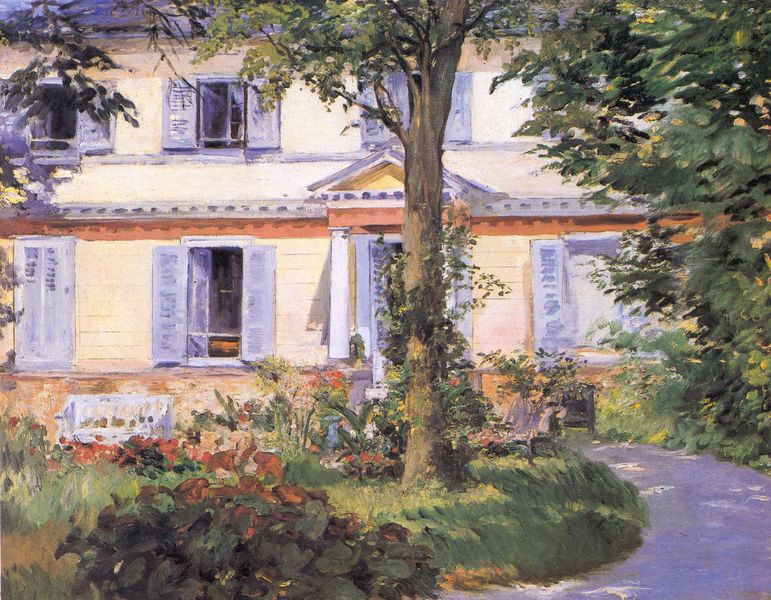
Titel: La maison de Rueil, Das Haus in Rueil
Künstler: Édouard Manet
Standort: Berlin
Institution: Alte Nationalgalerie
Schlagwörter: baum, blau, blätter, gemälde, laub, schatten, weiß, aquarell, bäume, dreieck, gelb, grün, impressionismus, landschaft, ocker, sitzen, ausschnitt, blumen, braun, bunt, fenster, grau, hell, licht, schwarz, säule, säulen, tür, anlage, blick, dach, gebäude, gras, haus, hund, park, rasen, rosen, rot, weg, wiese, beige, malerei, wand, architektur, öl, gräser, natur, busch, büsche, sonne, pflanze, pflanzen, rosa, fensterläden, garten, stillleben, sommer, fassade, schotter, modern, sonnenlicht, giebel, lila, vegetation, läden, bank, detail, frühling, menschenleer, tor, eingang, fensterladen, wohnhaus, offen, bänke, kapitell, fries, portal, kurve, villa, gesims, blaugrau, landhaus, portikus, sonnenschein, laubbäume, beet, aussen, auffahrt, etagen, weißw, freundlich, geöffnet, korinthisch, sitzbank, haustür, mehrstöckig, gartenbank, tüt, parkbank, gru, pflanzn, lamellen, anwesen des künstlers, klappfenster, frankreichurlaub, fenster offen, rollaeden